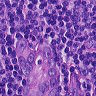
Metastatic tissue present: yes